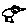
Label: bird